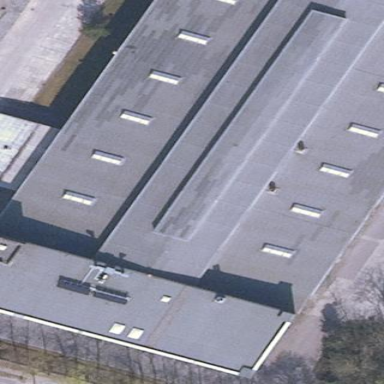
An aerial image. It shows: Industrial building.